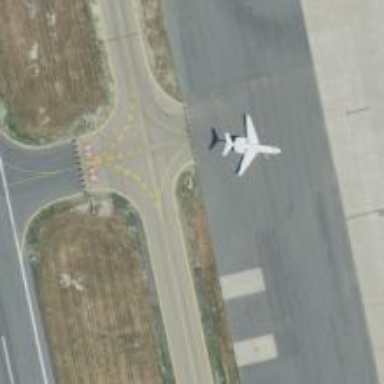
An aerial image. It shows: Asphalt taxiway in the airport.